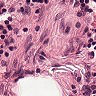
Metastatic tissue present: no